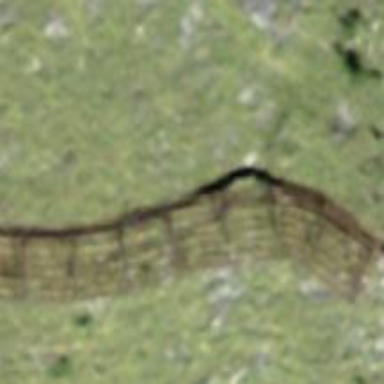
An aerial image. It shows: Snow bridge avalanche protection fence.